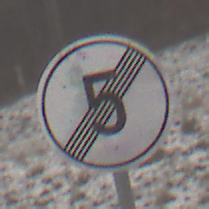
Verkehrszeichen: EndeGeschwindigkeit5
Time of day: Midday
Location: Outdoor (Nature)
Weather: Overcast
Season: Winter
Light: Natural